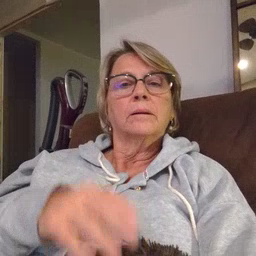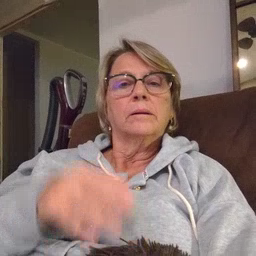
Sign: man